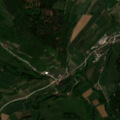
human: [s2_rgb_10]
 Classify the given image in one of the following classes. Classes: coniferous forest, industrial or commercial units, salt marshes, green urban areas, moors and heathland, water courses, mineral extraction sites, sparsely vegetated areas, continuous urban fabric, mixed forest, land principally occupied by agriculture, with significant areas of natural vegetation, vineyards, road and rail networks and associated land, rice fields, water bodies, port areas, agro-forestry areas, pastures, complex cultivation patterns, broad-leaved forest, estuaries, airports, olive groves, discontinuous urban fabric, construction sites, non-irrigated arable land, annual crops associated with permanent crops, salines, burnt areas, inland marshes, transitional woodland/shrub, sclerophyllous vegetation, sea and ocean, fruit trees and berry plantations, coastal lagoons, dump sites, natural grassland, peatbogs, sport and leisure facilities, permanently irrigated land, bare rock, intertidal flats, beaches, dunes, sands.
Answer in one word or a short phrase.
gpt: discontinuous urban fabric, non-irrigated arable land, complex cultivation patterns, land principally occupied by agriculture, with significant areas of natural vegetation, coniferous forest, mixed forest